高二 · 度量几何学
已知函数 $f(x)=A \sin \left(\frac{\pi}{3} x+\frac{\pi}{6}\right), x \in R, A>0, y=f(x)$ 的部分图象如图, $P, Q$ 分别为该图象的最高点和最低点,点 $P$ 的横坐标为 1 . 若点 $R$ 的坐标为 $(1,0), \angle P R Q=\frac{2 \pi}{3}$, 则 $A=(\quad)$

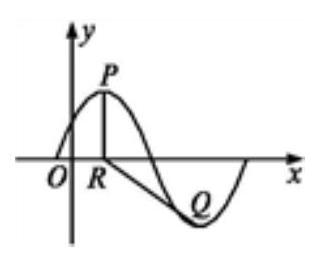
A. $\sqrt{3}$
B. 2
C. 1
D. $2 \sqrt{3}$
答案: A
解析: 函数 $f(x)$ 的周期为 $T=\frac{2 \pi}{\frac{\pi}{3}}=6, \therefore Q(4,-A)$. 又 $\angle P R Q=\frac{2 \pi}{3}, \therefore$ 直线 $R Q$ 的倾斜角为 $\frac{5 \pi}{6}$, $\therefore \frac{A}{1-4}=-\frac{\sqrt{3}}{3}, A=\sqrt{3}$. 故选 A.